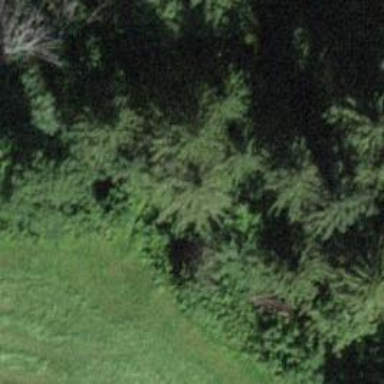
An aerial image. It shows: Unpaved path.